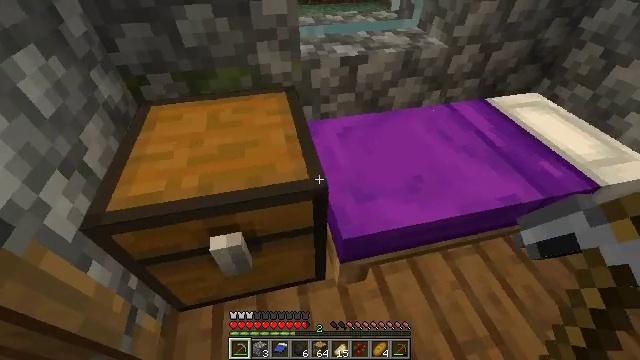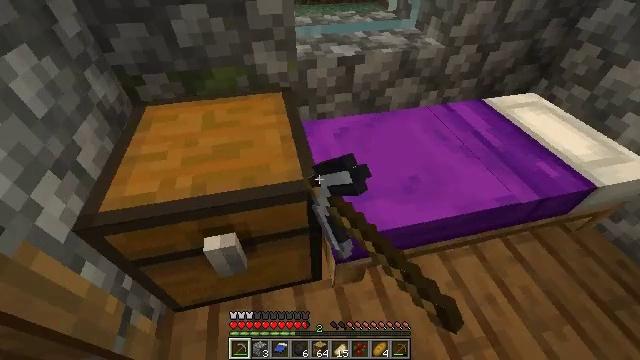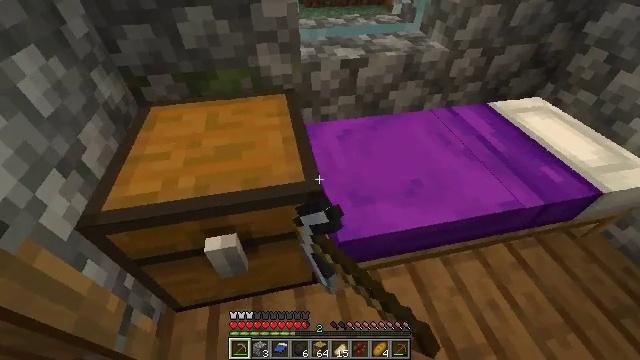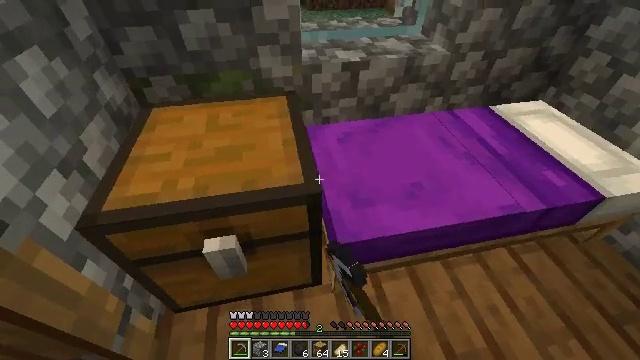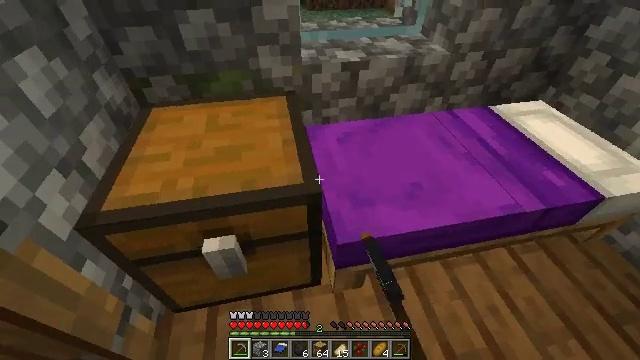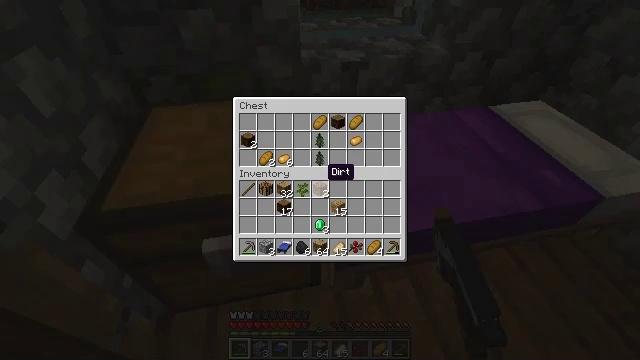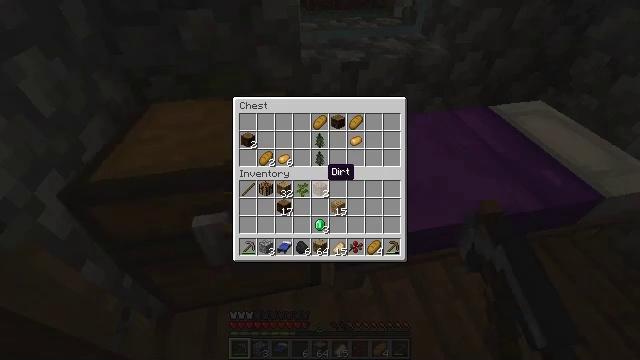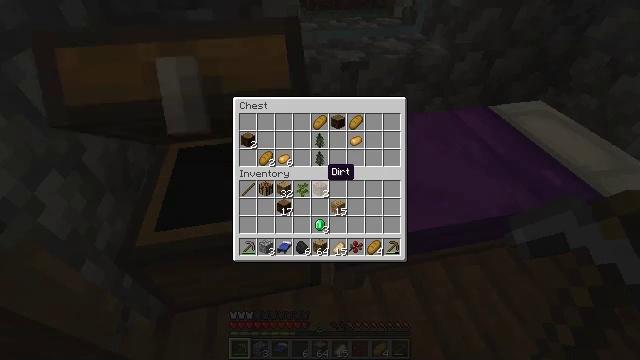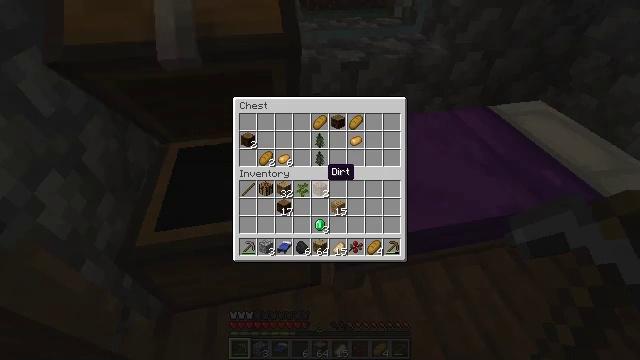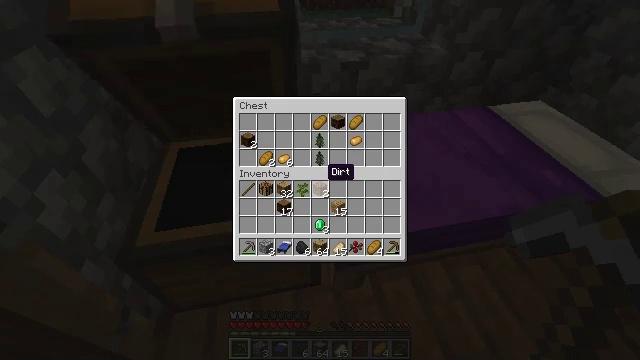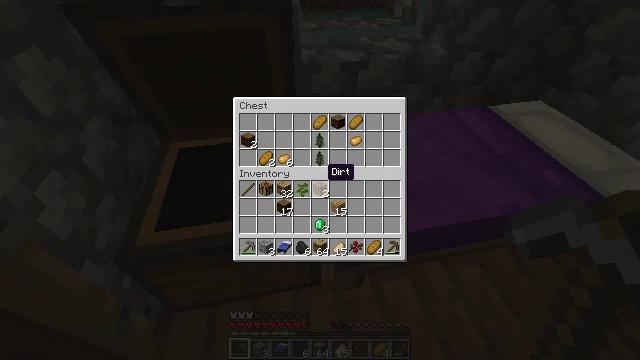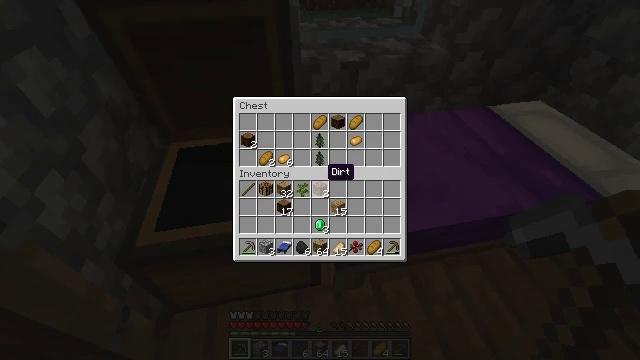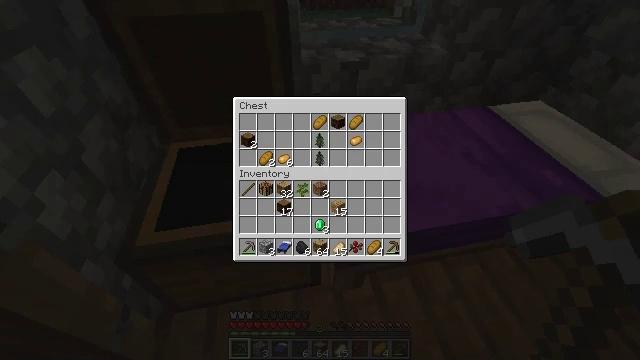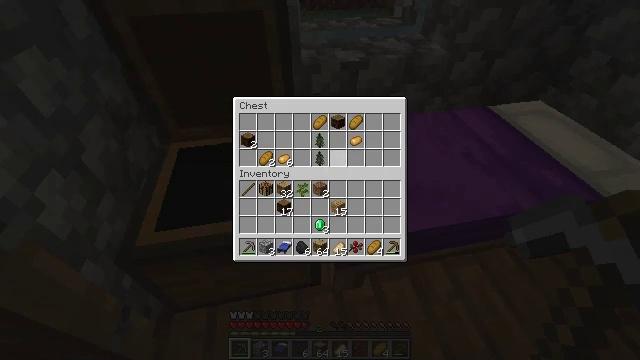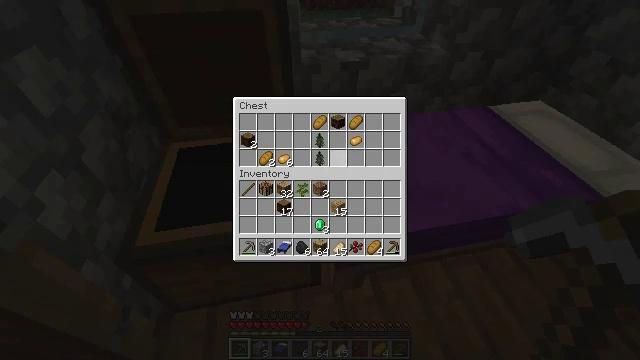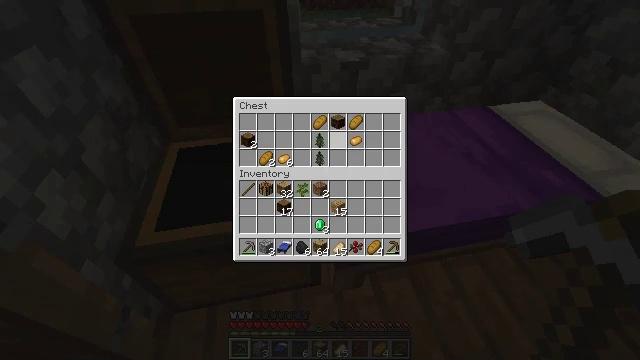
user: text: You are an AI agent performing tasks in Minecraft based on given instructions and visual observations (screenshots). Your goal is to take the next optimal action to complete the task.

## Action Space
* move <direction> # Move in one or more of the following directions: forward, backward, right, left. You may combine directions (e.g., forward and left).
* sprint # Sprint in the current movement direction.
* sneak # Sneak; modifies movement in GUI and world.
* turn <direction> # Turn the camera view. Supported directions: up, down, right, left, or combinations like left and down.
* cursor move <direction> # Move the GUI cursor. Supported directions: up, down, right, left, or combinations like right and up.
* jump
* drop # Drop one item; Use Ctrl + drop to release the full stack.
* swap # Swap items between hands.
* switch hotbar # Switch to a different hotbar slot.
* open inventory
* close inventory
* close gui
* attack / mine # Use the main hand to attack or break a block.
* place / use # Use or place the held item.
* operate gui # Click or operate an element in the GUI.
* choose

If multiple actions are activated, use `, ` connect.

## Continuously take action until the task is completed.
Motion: motion action
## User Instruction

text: craft item air
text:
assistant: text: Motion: use / place
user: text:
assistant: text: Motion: turn left, use / place
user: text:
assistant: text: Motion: no_op
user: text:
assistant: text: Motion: no_op
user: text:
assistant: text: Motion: open gui
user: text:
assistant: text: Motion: no_op
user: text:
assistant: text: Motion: no_op
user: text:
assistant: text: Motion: no_op
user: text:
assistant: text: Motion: no_op
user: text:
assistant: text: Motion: no_op
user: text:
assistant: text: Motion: no_op
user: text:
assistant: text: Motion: cursor move right and up
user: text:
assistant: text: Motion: cursor move right and up
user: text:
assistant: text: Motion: no_op
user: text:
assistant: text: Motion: no_op
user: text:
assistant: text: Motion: no_op
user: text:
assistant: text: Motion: cursor move up
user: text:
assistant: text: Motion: no_op
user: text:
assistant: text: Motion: no_op
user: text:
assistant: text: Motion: no_op
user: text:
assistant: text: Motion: no_op
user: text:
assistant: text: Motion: sneak
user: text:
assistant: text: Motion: sneak
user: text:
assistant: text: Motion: sneak, operate gui
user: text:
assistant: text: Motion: sneak, operate gui
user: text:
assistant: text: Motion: sneak, cursor move right
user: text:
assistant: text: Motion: sneak, cursor move right
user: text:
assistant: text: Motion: sneak
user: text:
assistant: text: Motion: sneak
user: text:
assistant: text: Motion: sneak